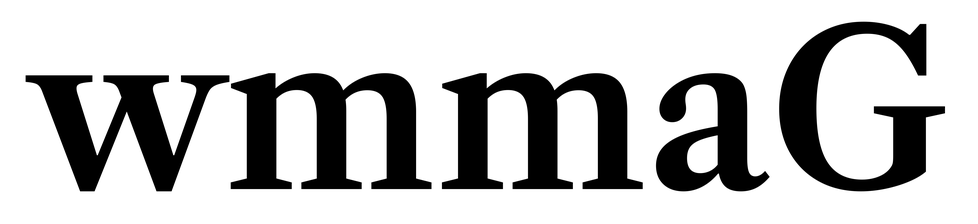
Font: LibreCaslonText_SemiBold